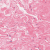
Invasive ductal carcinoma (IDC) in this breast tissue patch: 0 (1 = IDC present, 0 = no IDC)